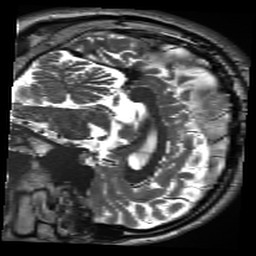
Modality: inplaneT2
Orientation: sagittal
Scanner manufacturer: siemens
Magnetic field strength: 3 T
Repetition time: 11 s
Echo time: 0.059 s